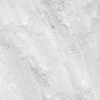
Atmospheric dust classification: not_dusty